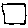
Label: square